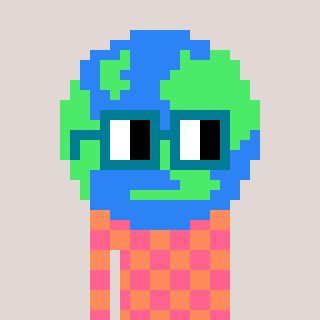
a pixel art character with square dark green glasses, a earth-shaped head and a peachy-colored body on a warm background